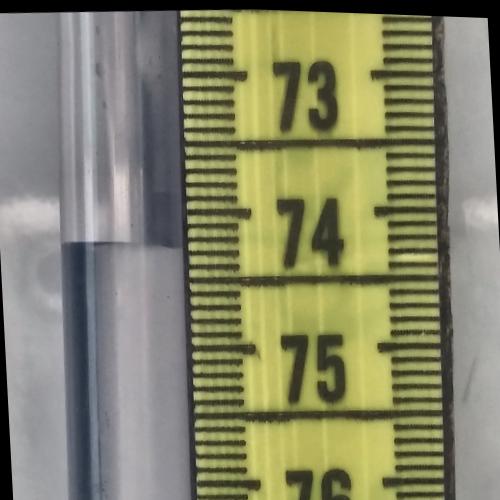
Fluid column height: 74.3 cm